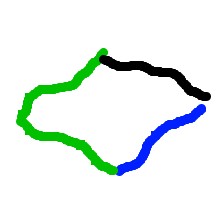
Shape: rhombus